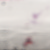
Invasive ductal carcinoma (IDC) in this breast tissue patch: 0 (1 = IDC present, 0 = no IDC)